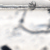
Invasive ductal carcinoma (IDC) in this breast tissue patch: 0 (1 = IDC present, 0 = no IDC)